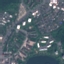
Label: Residential